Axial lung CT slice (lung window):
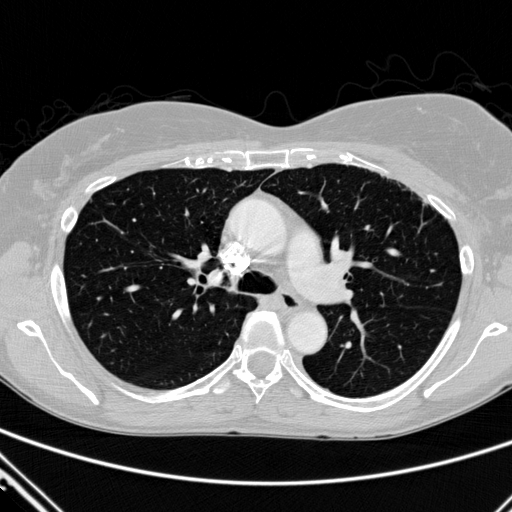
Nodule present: no